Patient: sex M, age 67
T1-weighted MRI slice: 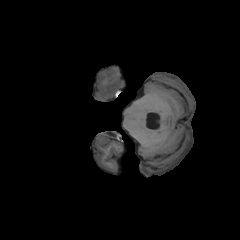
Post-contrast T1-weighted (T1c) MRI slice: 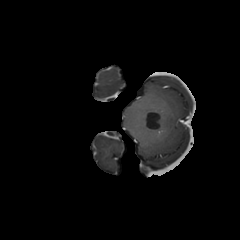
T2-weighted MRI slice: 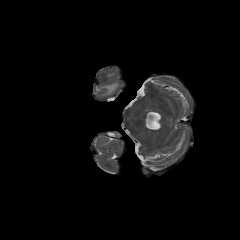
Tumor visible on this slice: yes
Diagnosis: Glioblastoma, IDH-wildtype
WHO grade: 4